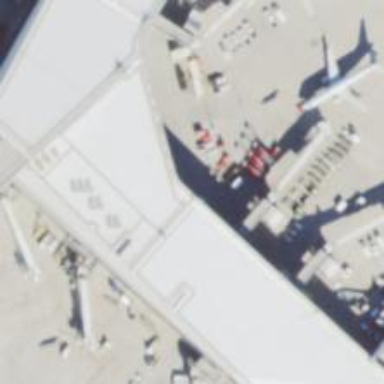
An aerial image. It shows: Airport gate.